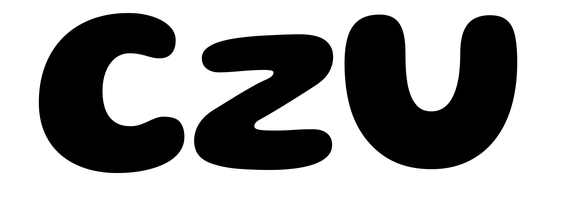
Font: Gluten_Bold